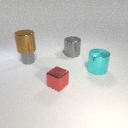
large brown metal cylinder above small gray metal cylinder